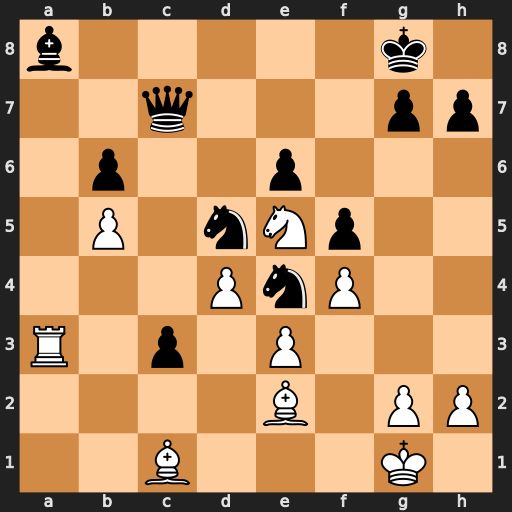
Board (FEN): b5k1/2q3pp/1p2p3/1P1nNp2/3PnP2/R1p1P3/4B1PP/2B3K1
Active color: w
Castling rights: -
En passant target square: -
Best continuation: Rxa8+ Qb8 Rxb8#